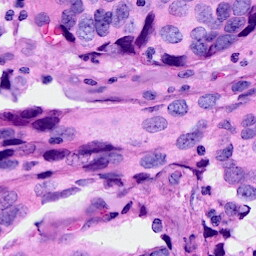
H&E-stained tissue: Breast